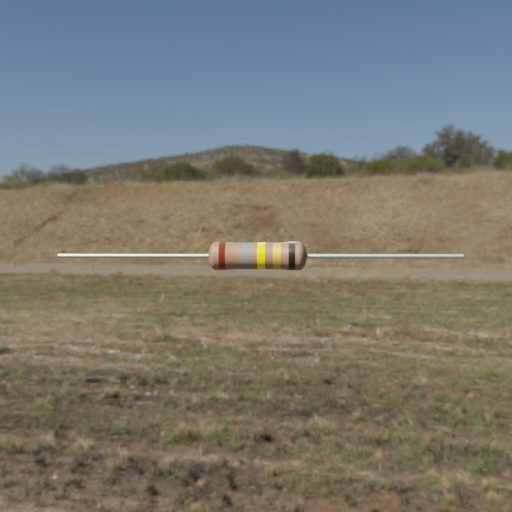
Resistor colour bands (in order): brown, gray, yellow, gold, black